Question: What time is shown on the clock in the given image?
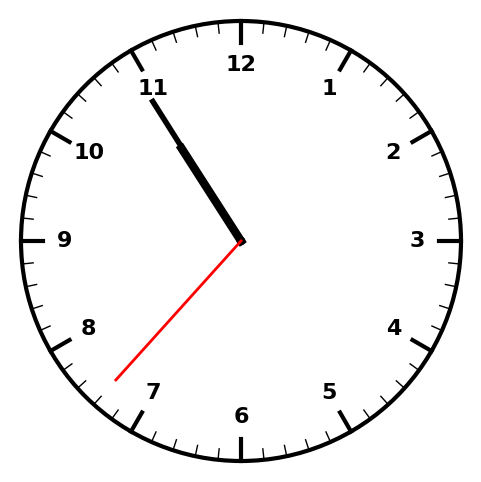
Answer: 10:54:37